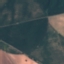
Land use / land cover class: AnnualCrop